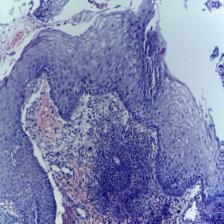
Diagnosis: OSCC